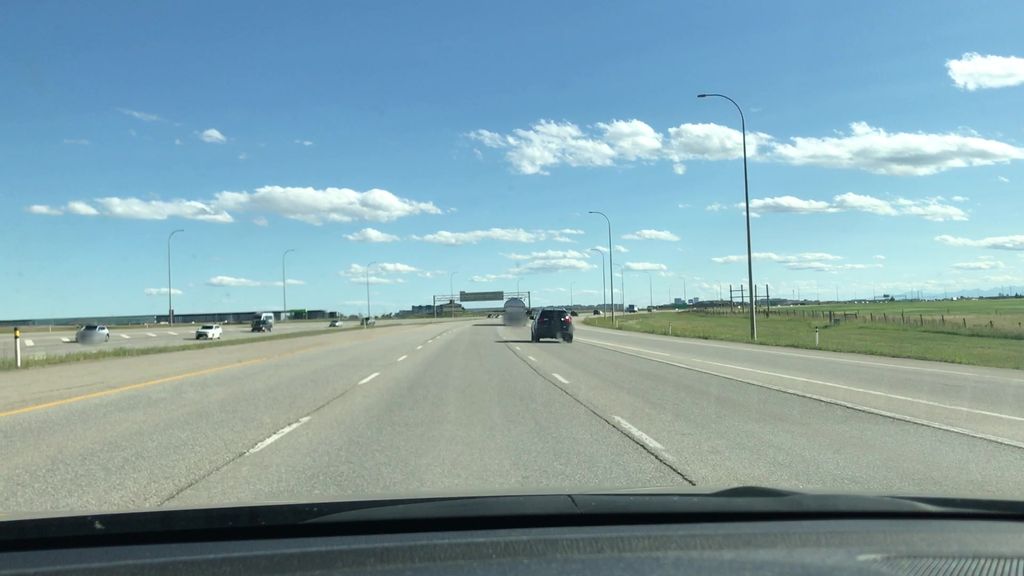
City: calgary